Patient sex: F
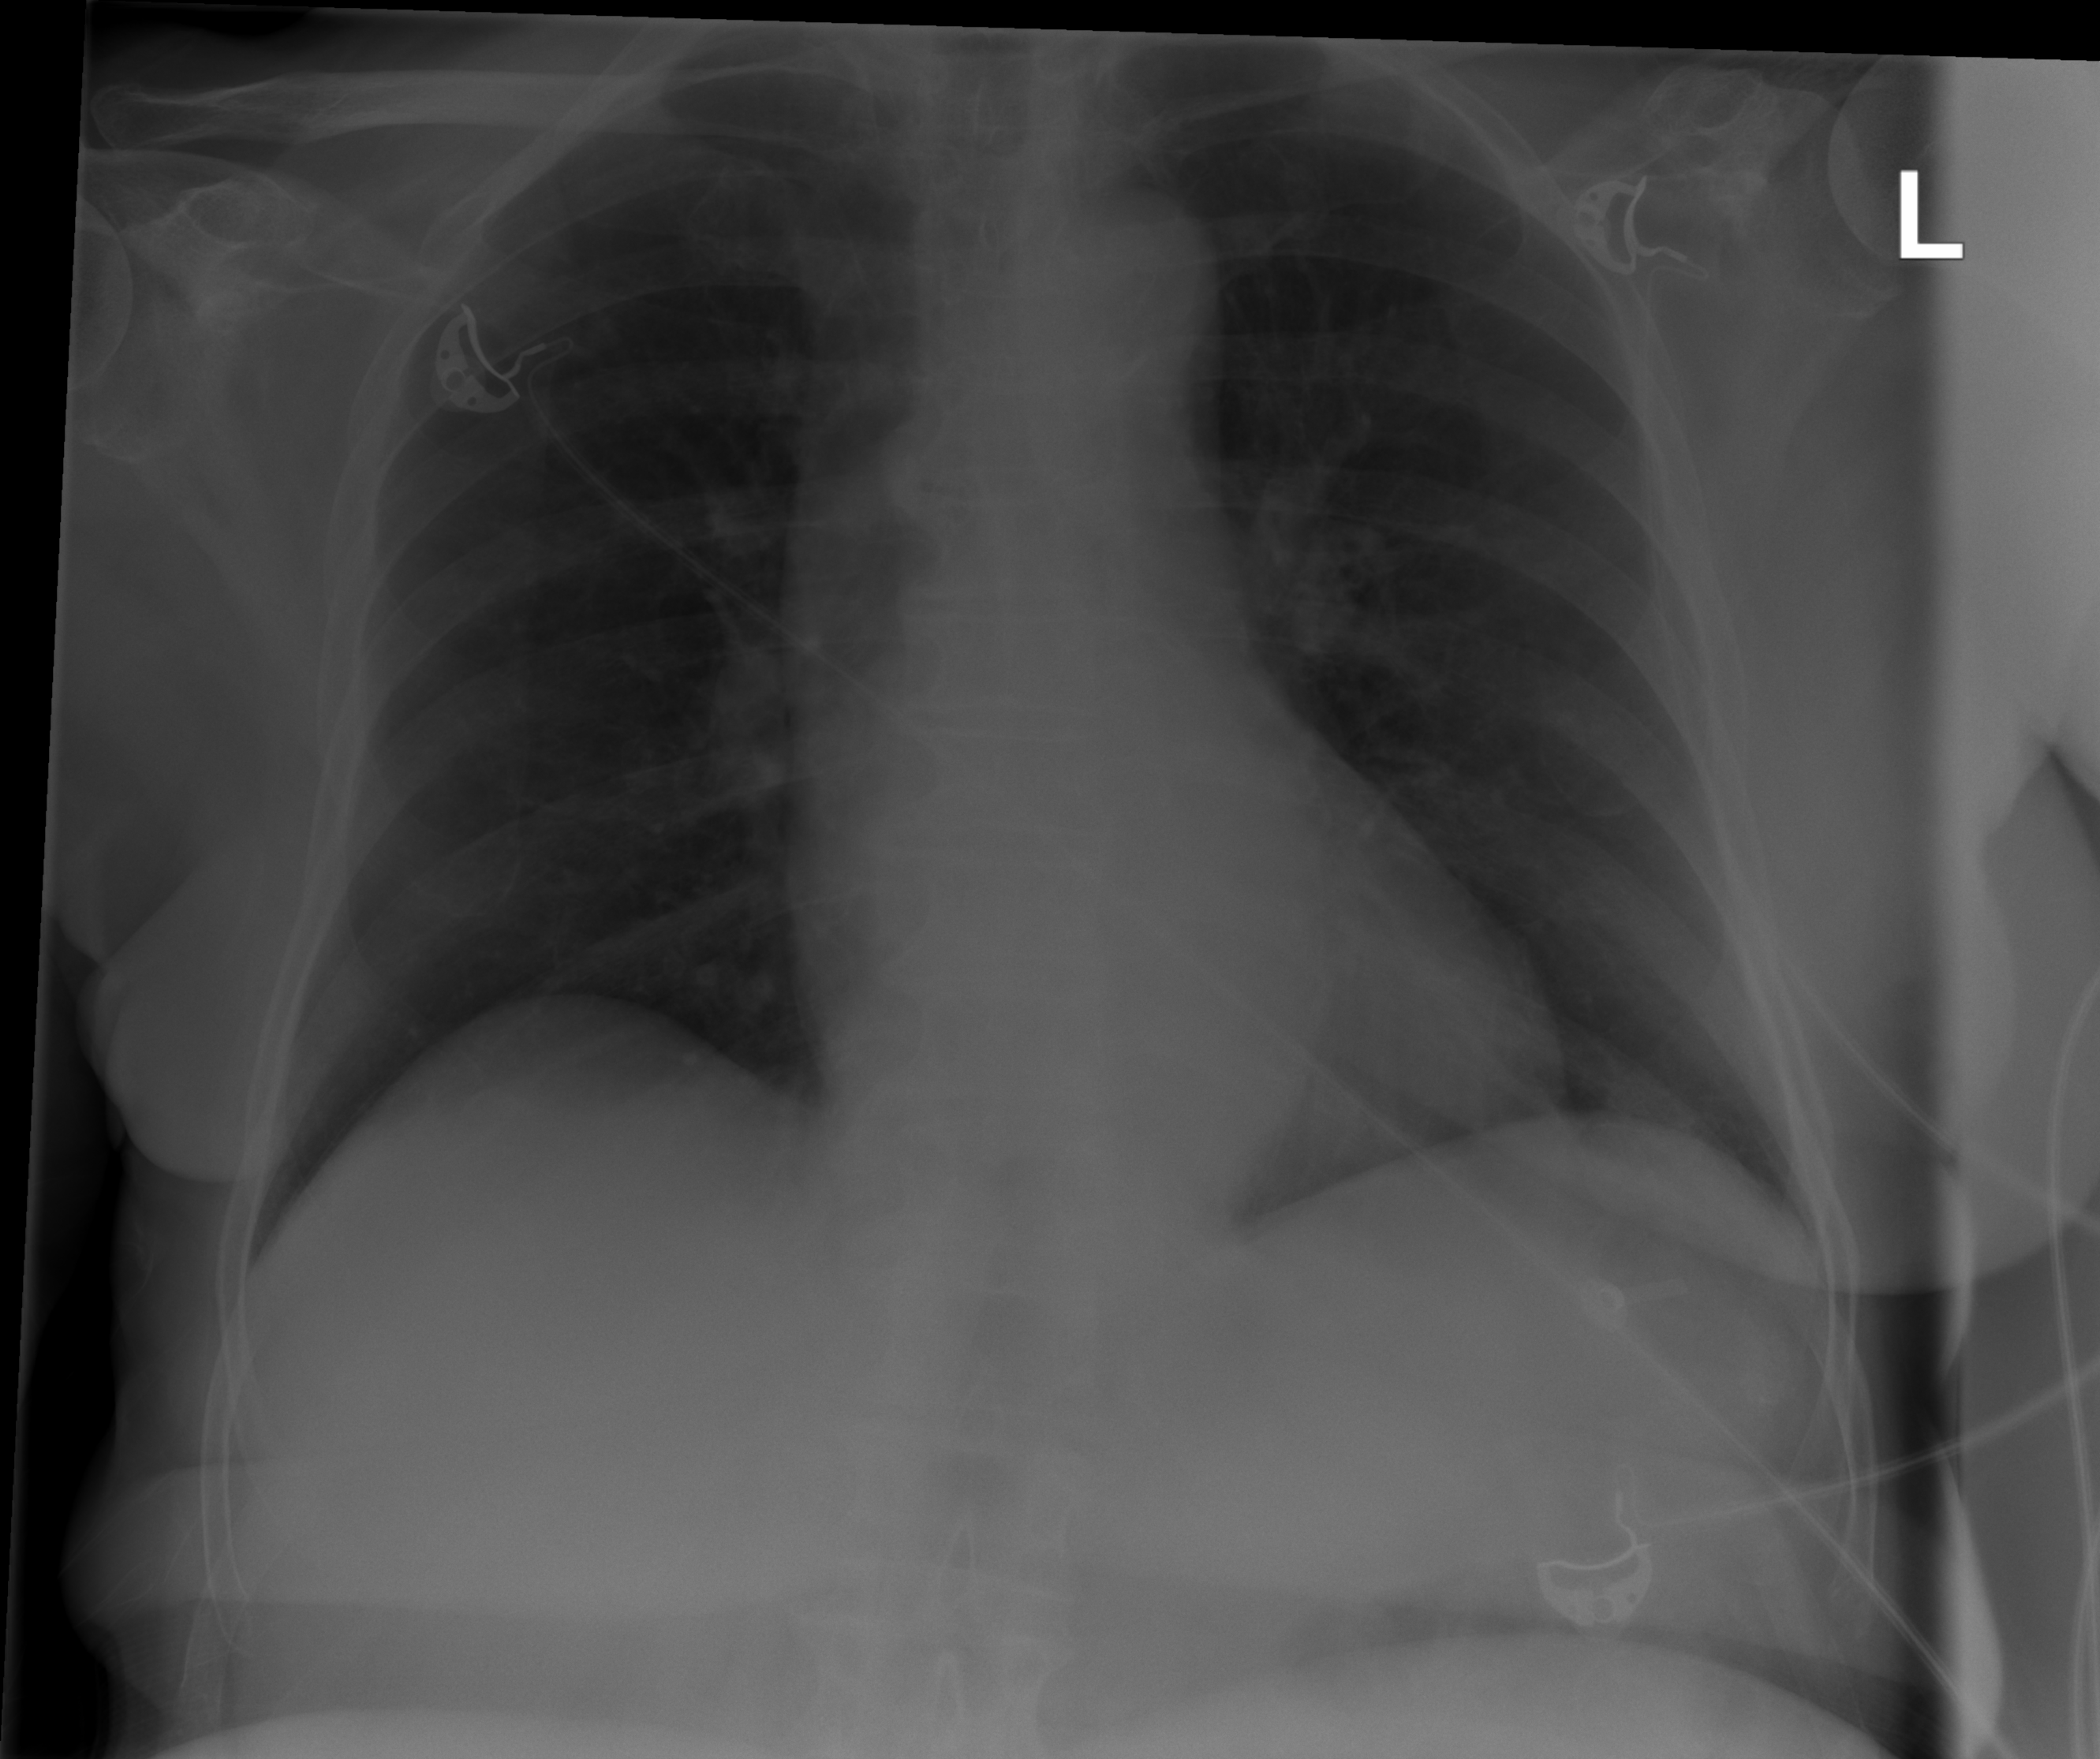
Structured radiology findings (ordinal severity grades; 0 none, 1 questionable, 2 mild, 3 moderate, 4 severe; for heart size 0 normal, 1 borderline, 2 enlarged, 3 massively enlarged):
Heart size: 0
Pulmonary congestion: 0
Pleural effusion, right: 0
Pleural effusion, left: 0
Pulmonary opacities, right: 0
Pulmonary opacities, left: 0
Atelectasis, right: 1
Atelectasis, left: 1